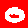
Digit: 0